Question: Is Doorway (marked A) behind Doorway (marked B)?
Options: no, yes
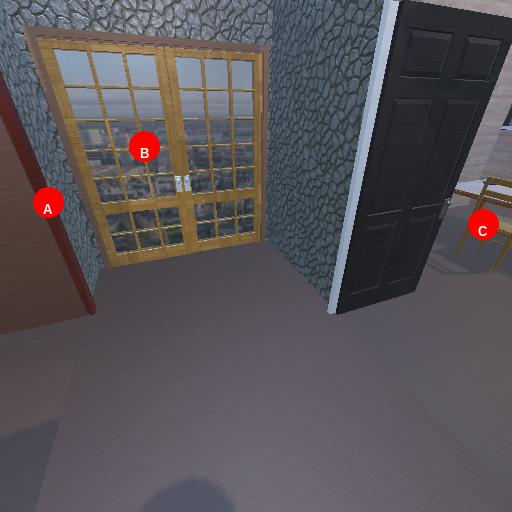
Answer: no